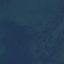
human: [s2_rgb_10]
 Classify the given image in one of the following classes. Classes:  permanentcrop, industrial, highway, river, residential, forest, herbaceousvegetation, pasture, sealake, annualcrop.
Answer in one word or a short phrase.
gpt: SeaLake